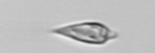
Label: Oxytoxum